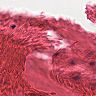
Metastatic tissue present: no